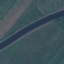
Label: River